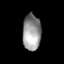
Tissue: prostate
Cell type: B cells
Senescence score: 0.7569
Nuclear area (px): 646
Mean DAPI intensity: 151.116